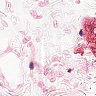
Metastatic tissue present: no